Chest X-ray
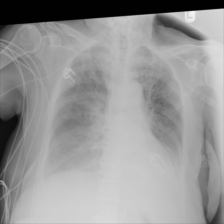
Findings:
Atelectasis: positive
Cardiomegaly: negative
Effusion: positive
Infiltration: negative
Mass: negative
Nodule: negative
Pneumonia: negative
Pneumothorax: negative
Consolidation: negative
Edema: positive
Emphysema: negative
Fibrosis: negative
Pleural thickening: negative
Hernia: negative